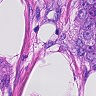
Metastatic tissue present: yes